Question: Using , I'm trying to 2d list from a file,
but can't connect it right.
How does the connection should be?

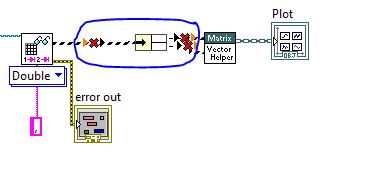
Answer: So, if you open the Context Help window and then hover over the XY Plot Matrix Helper VI, it has a blue link for "Detailed Help". If you click on that, you can read about the node, and at the bottom of the help is a button for "Open Example". If you open the example program, it shows you how to use the node.
The example is located at this path:
'''
examples/Controls and Indicators/Graphs and Charts/Math Plots - 2D/XY Plot Matrix.vi
'''
So... if you open that example, it says, very clearly, "Each column in the X Columns array will be paired up with each column in the Y Columns array to generate a matrix of XY plots. In this example, since there are three X columns and two Y columns, a total of 6 XY plots will appear in the XY Plot Matrix indicator."
Your data is coming from a CSV file as a 2D array. I'm guessing you want to view only a single plot. That's a guess. I honestly have no idea. So you'll need your X data in one column and your Y data in another column. You're going to have to build that conversion manually. What's the data layout in your CSV file? I'll make a guess... let's say your CSV has 2 columns: the first column is your X values, the second column is your Y values. Something like this (click the "Run code snippet" to see the data table):
'''
<table border=1><tr><th>x</th><th>y</th></tr><tr><td>1</td><td>10</td></tr><tr><td>2</td><td>20</td></tr><tr><td>3</td><td>30</td></tr><tr><td>4</td><td>40</td></tr><tr><td>5</td><td>50</td></tr></table>
'''
If that's correct, then you'll need code like what I've got below. If that isn't correct, then you'll have to develop your own similar code based on your file format. The possibilities are endless, so I cannot possibly list them all.
Note that this picture is a VI Code Snippet PNG. Save the file to your disk and then drag the file from your file system directly onto a block diagram and LV will reconstruct the code that is in the image. Useful when posting to StackOverflow... just select some code and use "Edit >> Create VI Snippet From Selection" to make these PNGs.
<URL>